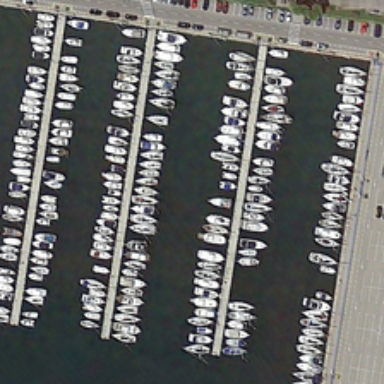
Many small black fish are in the pond .